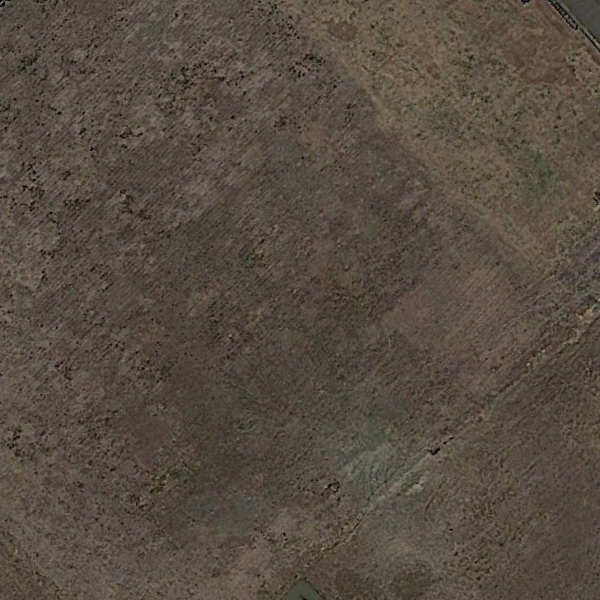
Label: BareLand